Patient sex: M
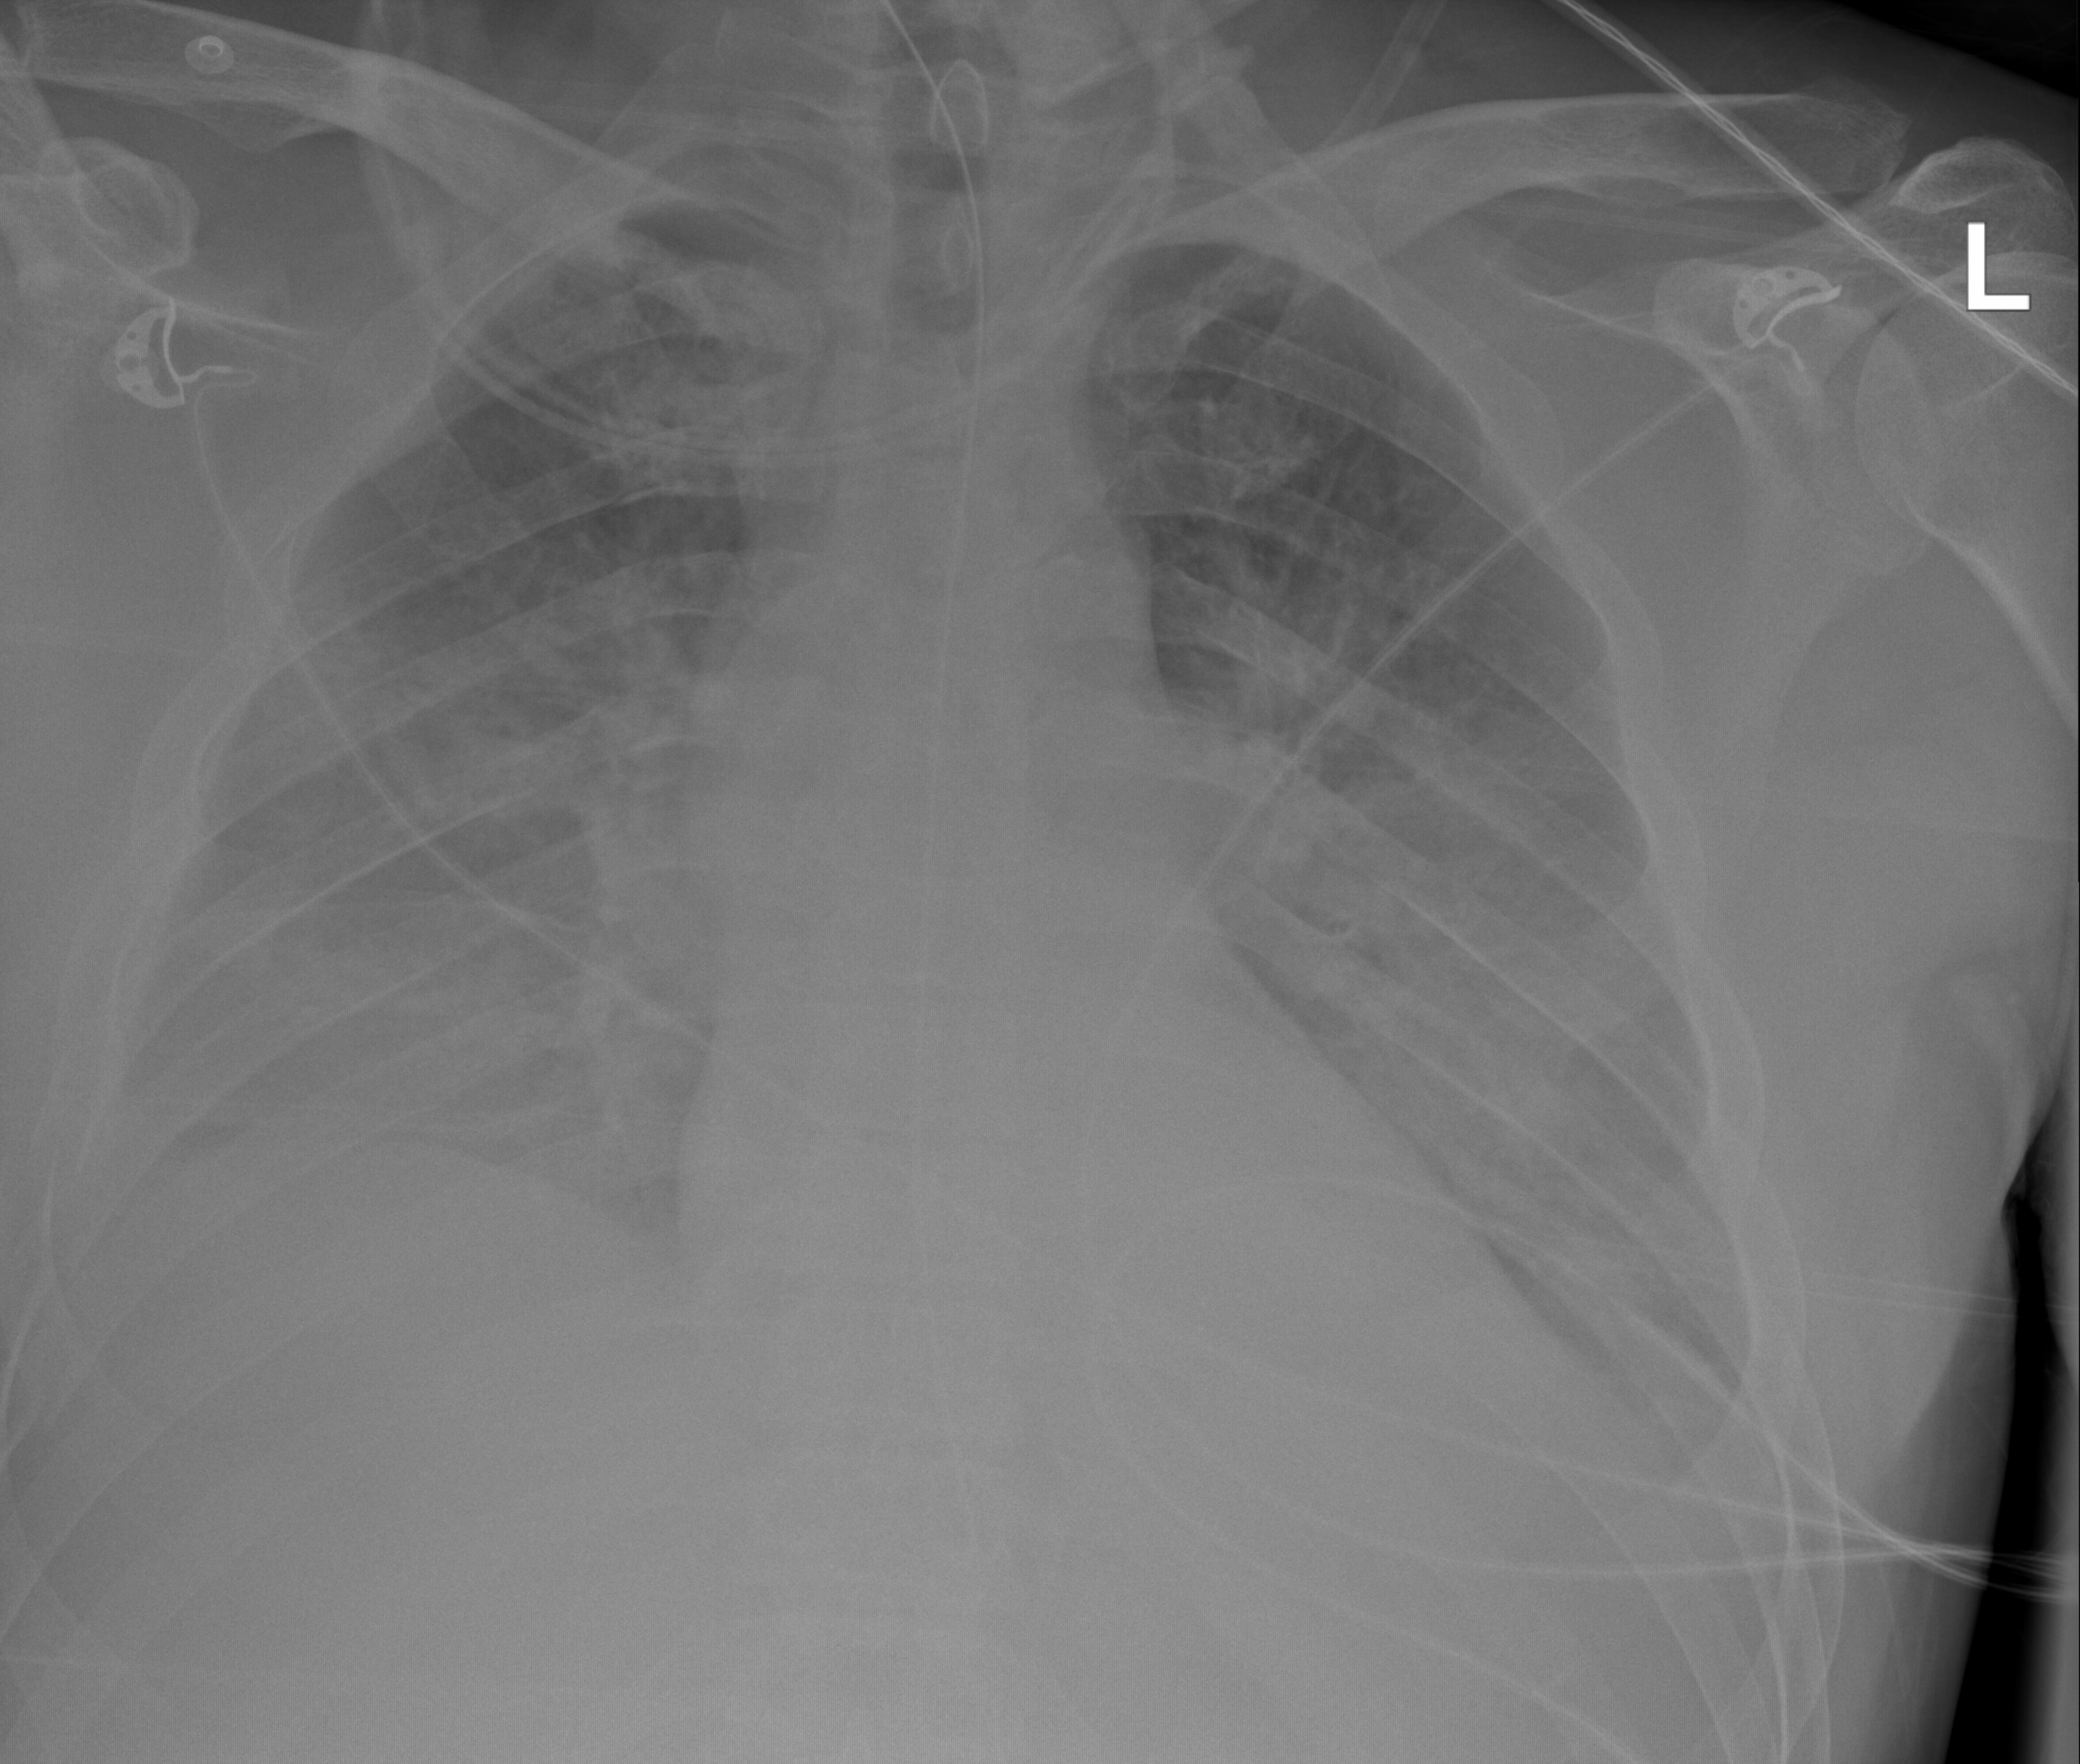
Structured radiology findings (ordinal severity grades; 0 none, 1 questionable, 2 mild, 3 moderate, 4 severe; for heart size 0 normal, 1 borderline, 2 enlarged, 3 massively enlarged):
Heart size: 0
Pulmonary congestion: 2
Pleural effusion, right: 3
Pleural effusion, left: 3
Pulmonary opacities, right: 1
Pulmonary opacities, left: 1
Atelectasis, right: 2
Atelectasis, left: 2